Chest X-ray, PA view. Patient: 59 years old, sex F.
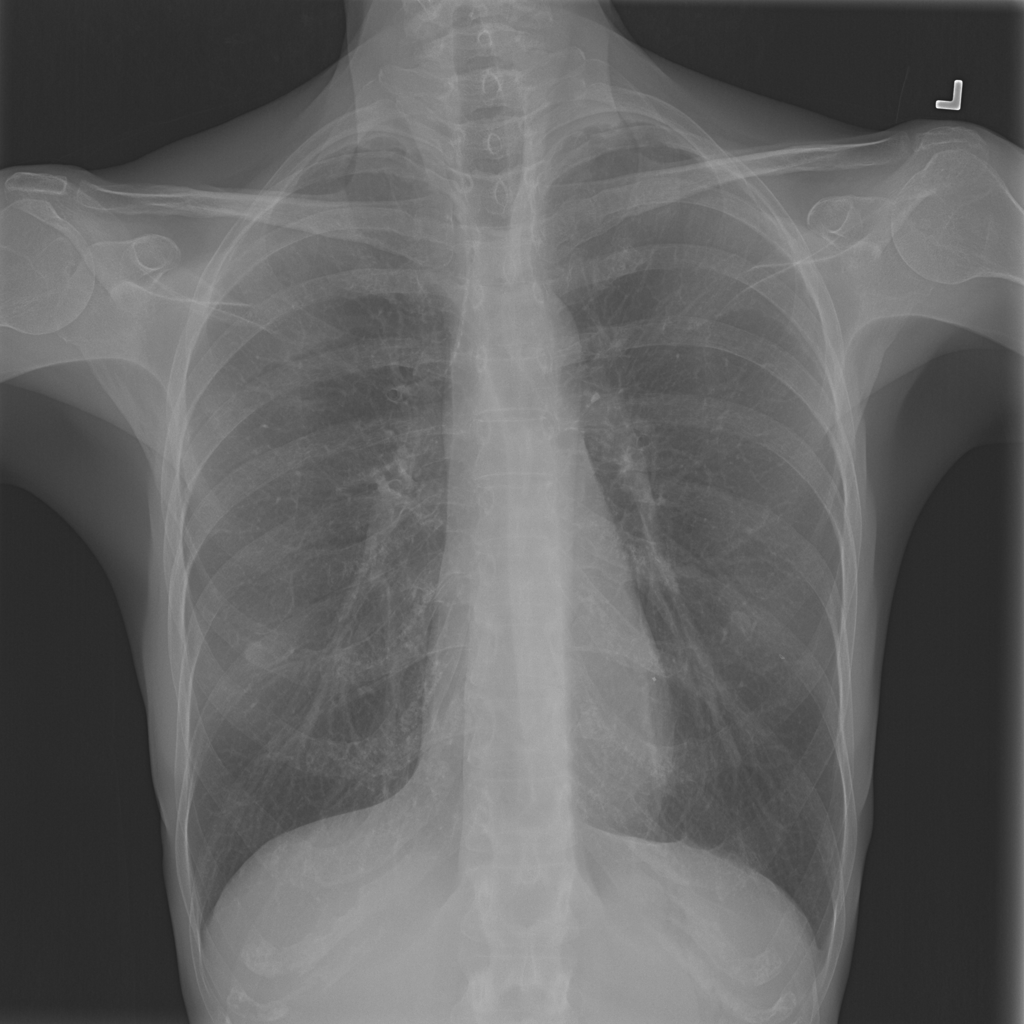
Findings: No Finding